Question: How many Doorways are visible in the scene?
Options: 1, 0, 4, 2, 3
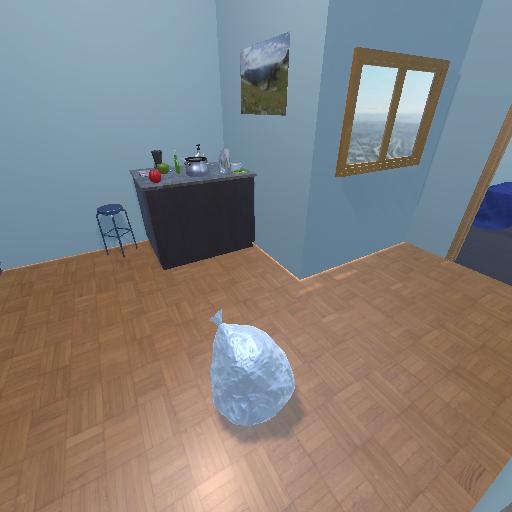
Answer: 1